Question: I have the following "Table" :

Where i want the blue blocks to have specific width and the yellow blocks to expand to fill the rest of the space, based on the container width.
My current approach is to have every block of every row float left and i give them specific width, but this approach is not scalable and not responsive.
Can you please suggest me a better approach for what i want to achieve?
I have also made a fiddler so you can play with the markup and see what i did.
<URL>
Below is my HTML
'''
<div class="iframe-container">
<div class="content">
<div class="betcontainer">
<p class="bettitle">Match Outcome</p>
<div class="betheaderwrap"><span class="betheader">Away</span><span class="betheader">Draw</span><span class="betheader">Home</span></div>
<div class="clear"></div>
<div><span class="bettext-big">TEAM A v TEAM B</span><span class="bet">3.30</span><span class="bet">3.30</span><span class="bet">2.15</span></div>
<div class="clear"></div>
</div>
<div class="seperatebets"></div>
<div class="betcontainer">
<p class="bettitle">Goal</p>
<div><span class="bettext-medium">Over 2.5</span><span class="bet">2.05</span><span class="bettext-medium">Over 2.5</span><span class="bet">1.70</span></div>
<div class="clear"></div>
</div>
<div class="betcontainer">
<p class="bettitle">1st Half</p>
<div class="betheaderwrap"><span class="betheader">Away</span><span class="betheader">Draw</span><span class="betheader">Home</span></div>
<div class="clear"></div>
<div><span class="bettext-big">TEAM A v TEAM B</span><span class="bet">3.80</span><span class="bet">2.00</span><span class="bet">2.80</span></div>
<div class="clear"></div>
</div>
<div class="betcontainer">
<p class="bettitle">Half with most goals</p>
<div><span class="bettext-xlarge">1st Half</span><span class="bet">3.20</span></div>
<div class="clear"></div>
<div><span class="bettext-xlarge">2nd Half</span><span class="bet">1.95</span></div>
<div class="clear"></div>
<div><span class="bettext-xlarge">Draw</span><span class="bet">3.30</span></div>
<div class="clear"></div>
</div>
</div>
</div>
'''
Here is my CSS:
'''
.clear {
clear: both;
}
body {
font-family: Arial;
}
.iframe-container {
width: 610px;
height: 370px;
background: #f3f3f3;
position:relative;
overflow:hidden;
}
.content {
margin-top: 40px;
height:300px;
overflow-y:auto;
padding:0px 20px;
}
.bet {
width:66px;
display:block;
line-height:27px;
text-align:center;
background:blue;
float:left;
border-top:1px solid #cad6e4;
border-bottom:1px solid #cad6e4;
border-right:1px solid #cad6e4;
cursor:pointer;
font-weight:bold;
color:white;
}
.bet:hover{
background:grey;
color:white;
}
.betcontainer {
width:556px;
font-size:12px;
font-family:Arial;
}
.bettitle {
width:551px;
line-height:27px;
padding-left:3px;
background: red;
color:white;
font-weight:bold;
border:1px solid #cad6e4;
}
.bettext-big{
float:left;
line-height:27px;
width:347px;
background:yellow;
padding-left:6px;
border:1px solid #cad6e4;
}
.bettext-medium{
float:left;
line-height:27px;
width:203px;
background:yellow;
padding-left:6px;
border:1px solid #cad6e4;
}
.bettext-xlarge{
float:left;
line-height:27px;
width:481px;
background:yellow;
padding-left:6px;
border:1px solid #cad6e4;
}
.betheaderwrap {
width:100%;
height:15px;
background:#ddd;
}
.betheader {
width:66px;
line-height:15px;
color:#666;
float:right;
text-align:center;
font-weight:bold;
}
.seperatebets {
width:100%;
height:10px;
background:white;
}
'''
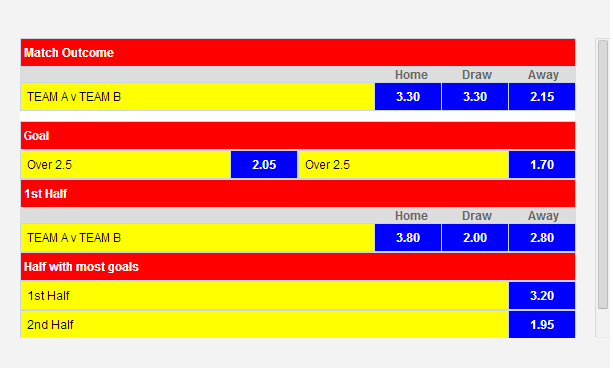
Answer: You can use floats. If you need your layout to be responsive, give '%' width instead of 'px'.
You will need to calculate so that the sum of width of every block on each row doesn't exeed 100%.
Then use 'box-sizing:border-box;' css property so that the width set on each block also contains the border (see <URL>.
Here is an example <URL>